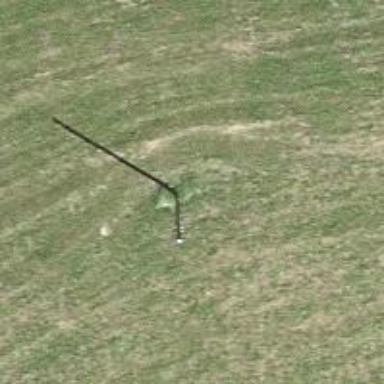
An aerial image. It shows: Power pole.